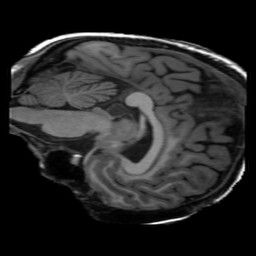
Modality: T1w
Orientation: sagittal
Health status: ill
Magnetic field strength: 3 T